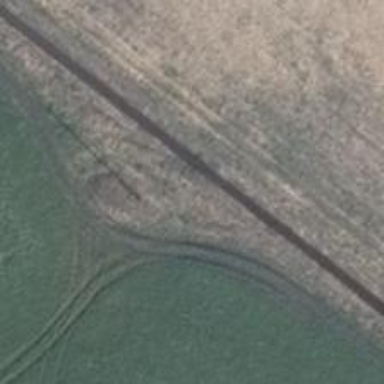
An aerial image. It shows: Power pole.